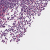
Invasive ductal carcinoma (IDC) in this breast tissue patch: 1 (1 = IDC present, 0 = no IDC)